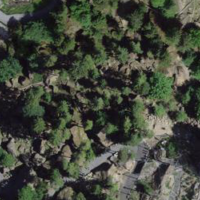
EUNIS habitat code: 55
Species observed at this site:
Certhia brachydactyla
Corvus corone
Turdus philomelos
Fulica atra
Emberiza citrinella
Dendrocopos major
Buteo buteo
Sylvia atricapilla
Chroicocephalus ridibundus
Muscicapa striata
Poecile palustris
Phylloscopus collybita
Gallinula chloropus
Erithacus rubecula
Pica pica
Phoenicurus ochruros
Sitta europaea
Garrulus glandarius
Columba livia
Falco tinnunculus
Corvus corax
Ficedula hypoleuca
Periparus ater
Cyanistes caeruleus
Anas platyrhynchos
Sturnus vulgaris
Chloris chloris
Troglodytes troglodytes
Fringilla coelebs
Regulus ignicapilla
Passer domesticus
Carduelis carduelis
Columba palumbus
Turdus merula
Phalacrocorax carbo
Parus major
Hirundo rustica
Milvus migrans
Milvus milvus
Ciconia ciconia
Aquila chrysaetos
Motacilla alba